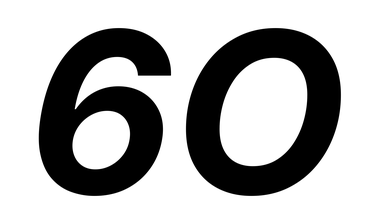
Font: Inter-Italic_Bold_Italic